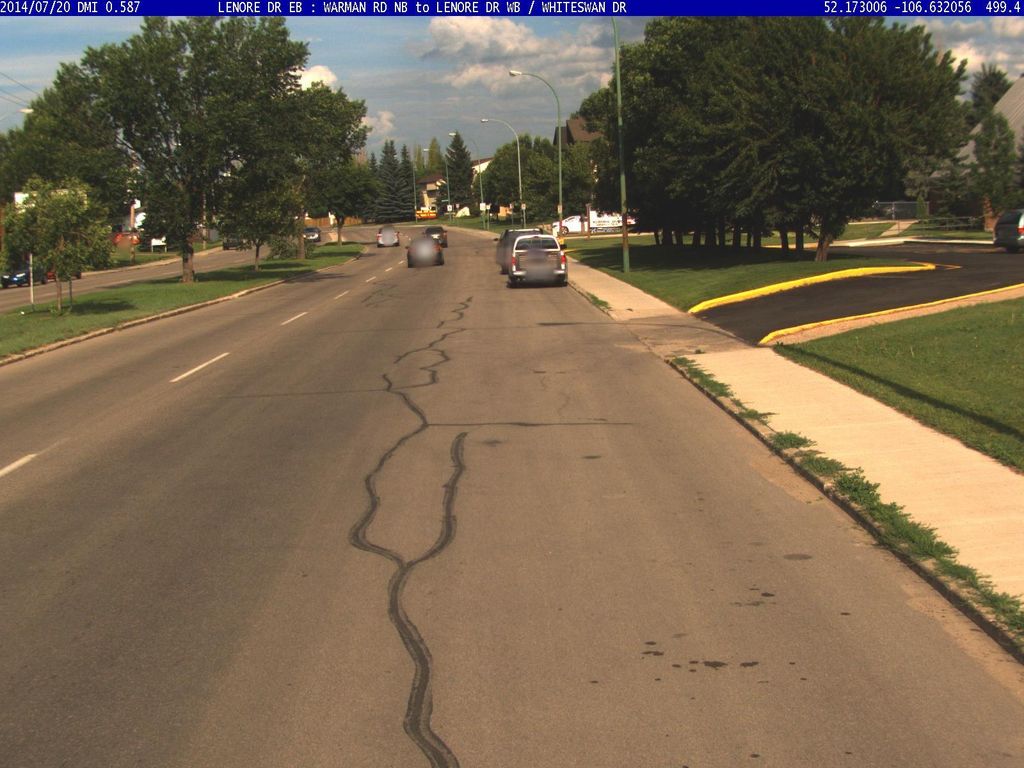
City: saskatoon